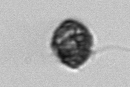
Label: Kryptoperidinium_triquetrum